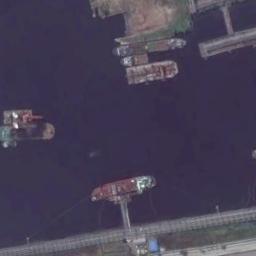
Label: ship